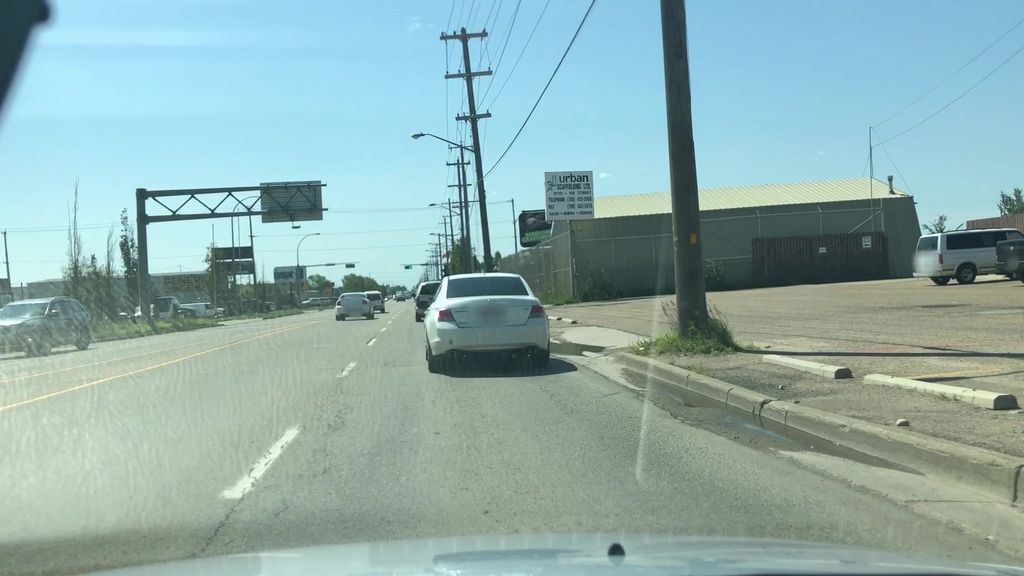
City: edmonton